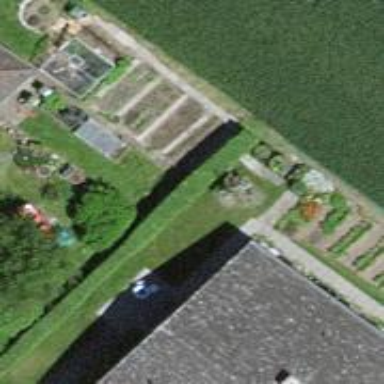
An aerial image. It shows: Hedge acting as barrier.